Question: I am trying to load a json array into sonata, this should happen when i have th edit form (Only in the edit / view form)
The reason is that i have to be able to view applications, this is the code i have so far
'''
class ApplicationUserAdmin extends Admin
{
public $supportsPreviewMode = false;
protected $security;
public function getNewInstance()
{
$instance = parent::getNewInstance();
return $instance;
}
// Fields to be shown on create/edit forms
protected function configureFormFields(FormMapper $formMapper)
{
$transformer = new JsonArrayToTableTransformer();
$formMapper
->add('application', 'entity', array('class' => 'MaximModuleApplicationBundle:Application'))
->add('denied', 'checkbox', array('label' => 'Denied', 'required' => false))
->add($formMapper->create('details', 'json')
->addViewTransformer($transformer))
;
}
// Fields to be shown on filter forms
protected function configureDatagridFilters(DatagridMapper $datagridMapper)
{
$datagridMapper
->add('application')
->add('denied')
;
}
// Fields to be shown on lists
protected function configureListFields(ListMapper $listMapper)
{
$listMapper
->addIdentifier('id')
->add('user')
->add('application')
->add('date')
->add('denied')
;
}
protected function configureSideMenu(MenuItemInterface $menu, $action, AdminInterface $childAdmin = null)
{
if (!$childAdmin && !in_array($action, array('edit'))) {
return;
}
$admin = $this->isChild() ? $this->getParent() : $this;
$id = $admin->getRequest()->get('id');
$menu->addChild(
'view',
array('uri' => $admin->generateUrl('edit', array('id' => $id)))
);
$menu->addChild(
'replies',
array('uri' => $admin->generateUrl('sonata.admin.module.application.replies.list', array('id' => $id)))
);
}
public function setSecurityContext(SecurityContext $security)
{
$this->security = $security;
}
}
'''
A small concept of what i am trying to get:

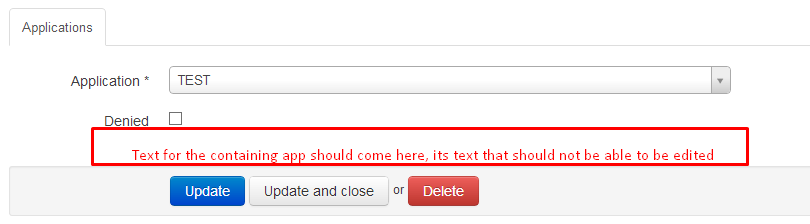
Answer: I solved this by adding a template value and then a for loop on the array
'''
{% extends 'SonataAdminBundle:CRUD:base_show_field.html.twig' %}
{% block field %}
{% for key, v in value %}
<div>
<h5>{{ key }}</h5>
<p>{{ v|purify }}</p>
</div>
{% endfor %}
{% endblock %}
protected function configureShowFields(ShowMapper $showMapper)
{
$showMapper
->add('application')
->add('denied')
->add('details', 'string', array('template' => 'MyBundle:Admin:jsonToTable.html.twig'))
;
}
'''